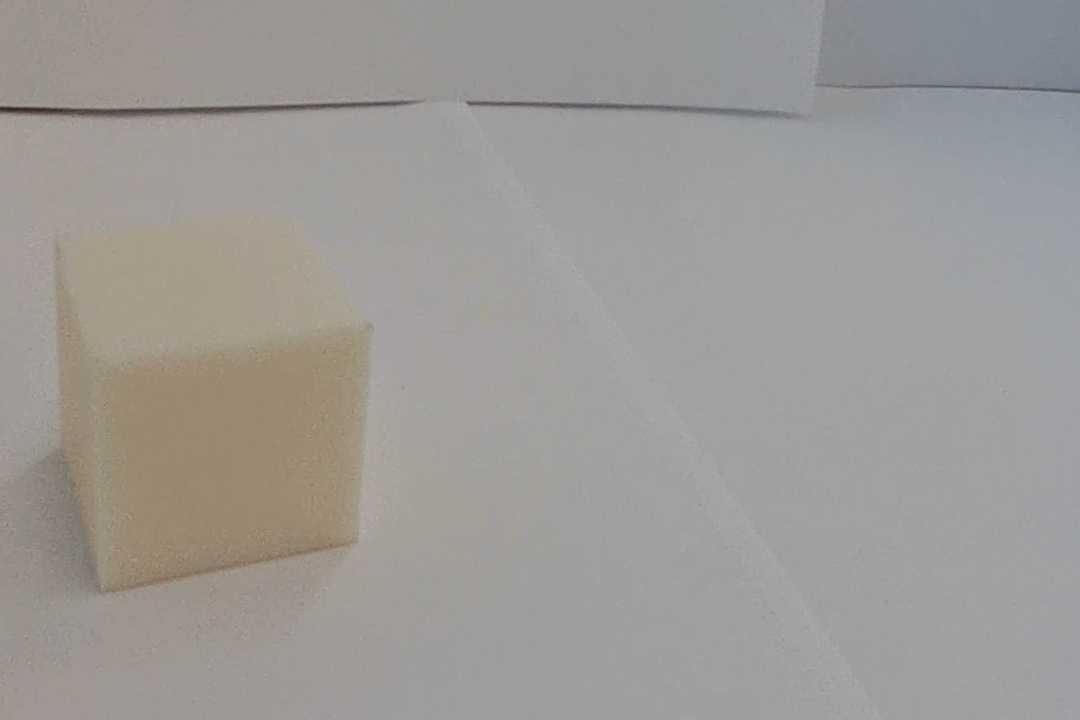
Label: Cuboid